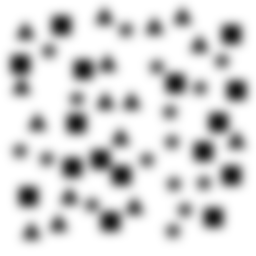
Squares: 16
Triangles: 16
Stars: 16
Total shapes: 48